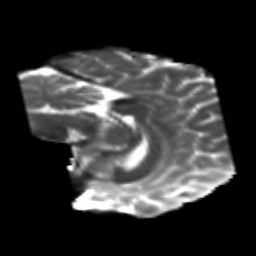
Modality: T2w
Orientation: sagittal
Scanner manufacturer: siemens
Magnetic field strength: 3 T
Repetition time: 6.8 s
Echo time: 0.093 s